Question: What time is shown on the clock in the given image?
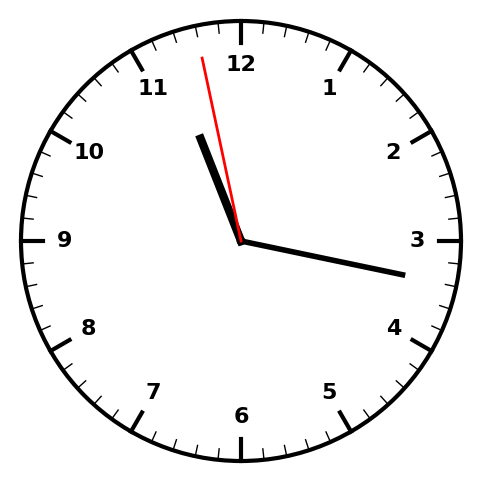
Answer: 11:16:58